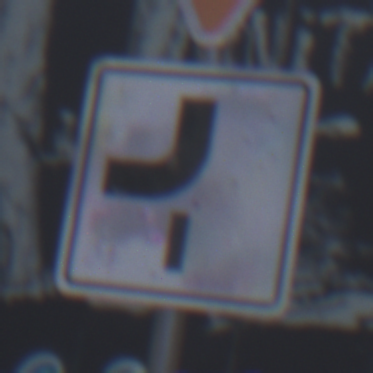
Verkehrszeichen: VerlaufVorfahrtsstrasse7
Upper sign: VorfahrtGewaehren
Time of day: MorningAfternoon
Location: Outdoor (Urban)
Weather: PartlyCloudy
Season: NotSpecified
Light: Natural